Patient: sex F, age 68
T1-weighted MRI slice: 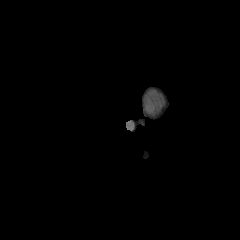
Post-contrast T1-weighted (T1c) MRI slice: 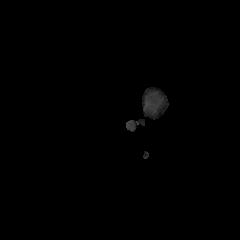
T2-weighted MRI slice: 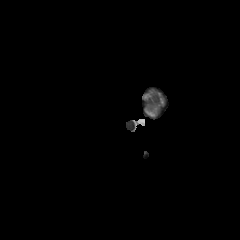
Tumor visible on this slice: no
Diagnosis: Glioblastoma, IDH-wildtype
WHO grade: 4